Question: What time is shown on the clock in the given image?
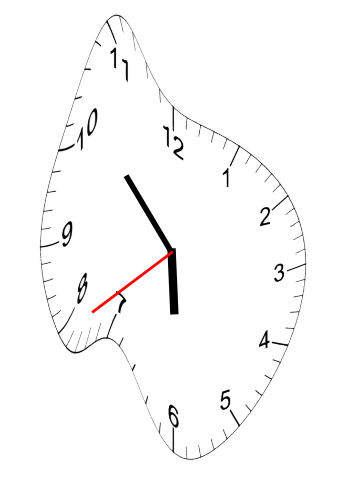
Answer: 05:52:39